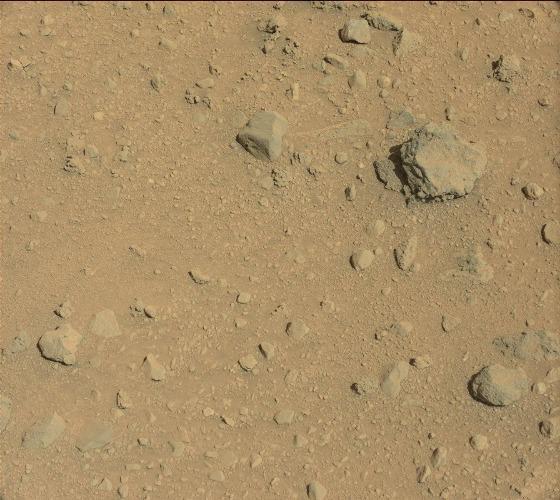
Terrain classes present: Bedrock, Gravel / Sand / Soil, Rock, Shadow